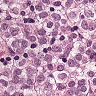
Metastatic tissue present: yes